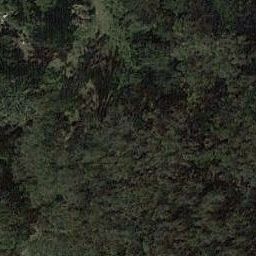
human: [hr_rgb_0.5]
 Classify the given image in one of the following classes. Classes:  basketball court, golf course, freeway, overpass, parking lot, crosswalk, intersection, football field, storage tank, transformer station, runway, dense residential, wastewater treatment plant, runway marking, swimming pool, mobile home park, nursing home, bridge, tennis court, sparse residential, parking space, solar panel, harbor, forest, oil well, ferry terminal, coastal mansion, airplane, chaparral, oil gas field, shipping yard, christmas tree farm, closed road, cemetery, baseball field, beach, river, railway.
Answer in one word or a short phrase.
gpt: forest